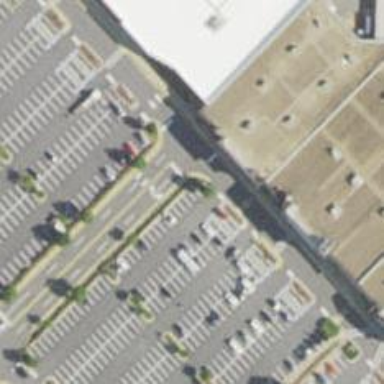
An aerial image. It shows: Parking space is available.